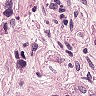
Metastatic tissue present: yes